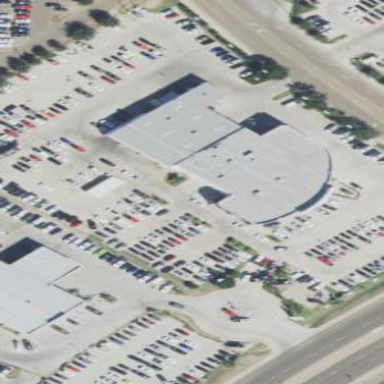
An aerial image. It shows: Car repair shop located in building.